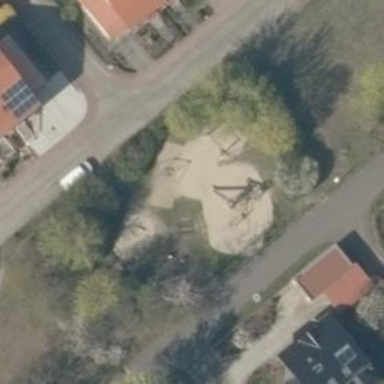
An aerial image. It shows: Playground area for leisure activities on the land.